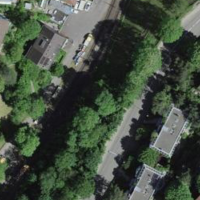
EUNIS habitat code: 53
Species observed at this site:
Operophtera brumata
Prunus spinosa
Galium aparine
Bromus sterilis